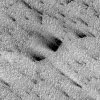
Atmospheric dust classification: not_dusty